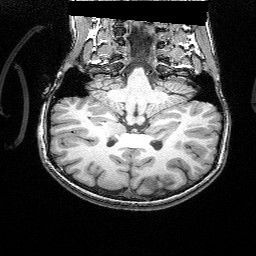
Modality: T1w
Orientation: sagittal
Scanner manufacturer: siemens
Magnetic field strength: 3 T
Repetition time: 2.25 s
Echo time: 0.00418 s